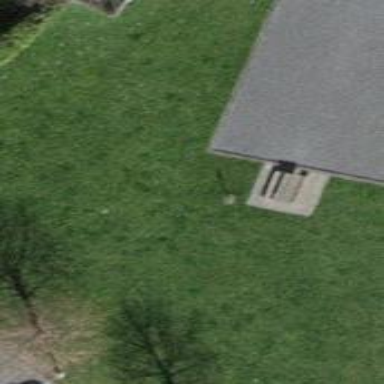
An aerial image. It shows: Picnic table located in leisure land area.